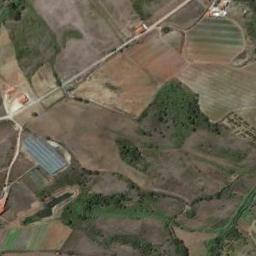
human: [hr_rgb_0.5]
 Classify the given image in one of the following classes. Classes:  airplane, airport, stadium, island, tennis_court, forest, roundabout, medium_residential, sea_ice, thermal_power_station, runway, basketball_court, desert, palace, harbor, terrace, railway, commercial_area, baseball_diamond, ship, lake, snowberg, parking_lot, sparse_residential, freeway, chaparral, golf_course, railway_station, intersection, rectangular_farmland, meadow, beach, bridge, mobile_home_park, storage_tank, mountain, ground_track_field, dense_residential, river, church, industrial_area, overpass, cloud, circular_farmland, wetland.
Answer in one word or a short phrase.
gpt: terrace